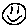
Label: smiley face